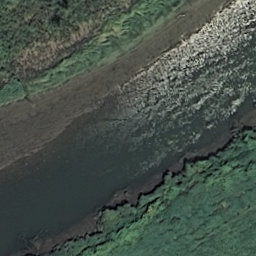
Label: river